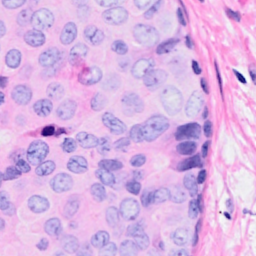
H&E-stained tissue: Breast